Field crop: tomato
Growth stage: 2
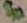
Species: solanum